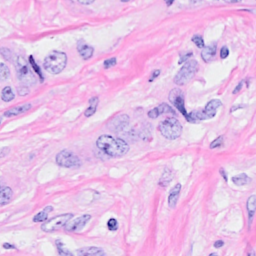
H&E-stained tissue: Breast